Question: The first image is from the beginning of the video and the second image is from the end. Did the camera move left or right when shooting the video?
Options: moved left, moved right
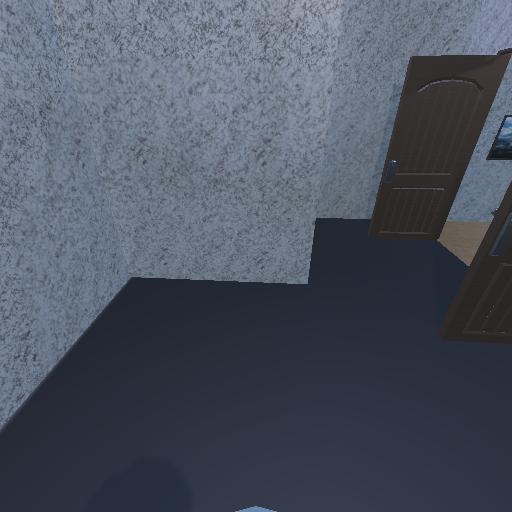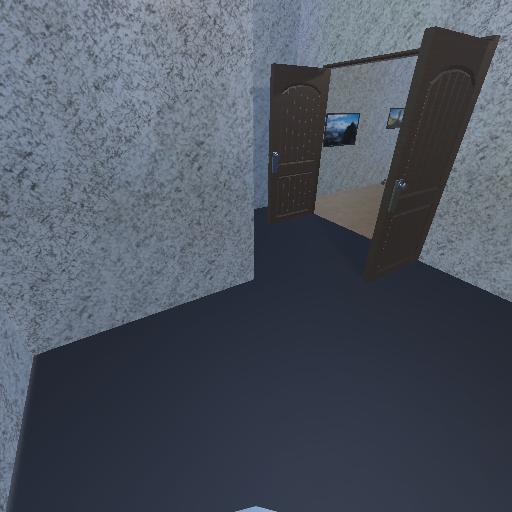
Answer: moved left